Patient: sex M, age 78
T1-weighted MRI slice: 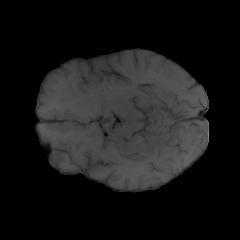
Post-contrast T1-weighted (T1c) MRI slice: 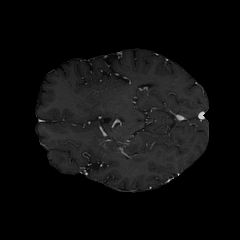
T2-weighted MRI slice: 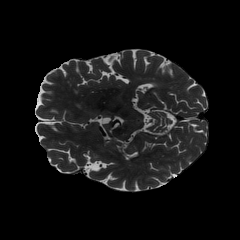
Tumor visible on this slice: no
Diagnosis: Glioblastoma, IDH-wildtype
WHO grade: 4